Aerial crown-view tile of a tropical tree (Barro Colorado Island, Panama), acquired 20241216:
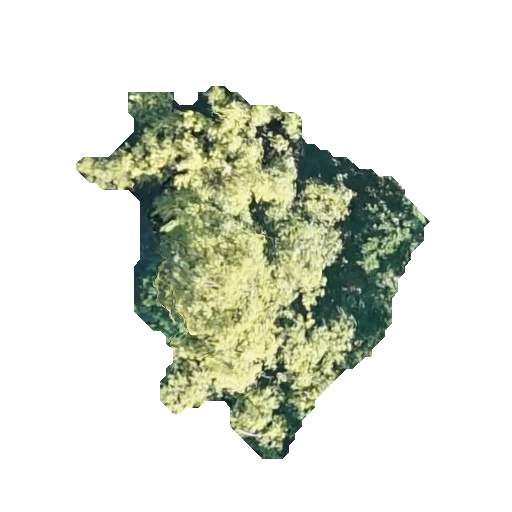
Species: Genipa americana
GBIF accepted scientific name: Genipa americana
Crown area: 106.834 m²